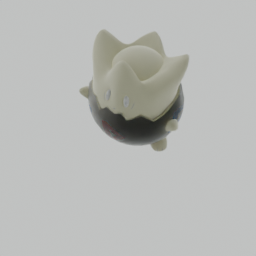
Label: animals